Interaction volume radius: 10 \u00c5
Interaction volume height: 25 \u00c5
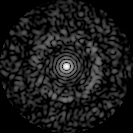
Disorder parameter: 0.8295